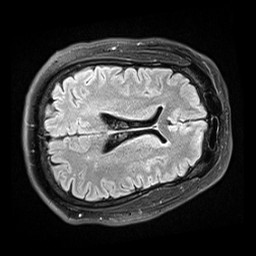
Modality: FLAIR
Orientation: axial
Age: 48
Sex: male
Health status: healthy
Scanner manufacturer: siemens
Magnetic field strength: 3 T
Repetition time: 9 s
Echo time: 0.088 s